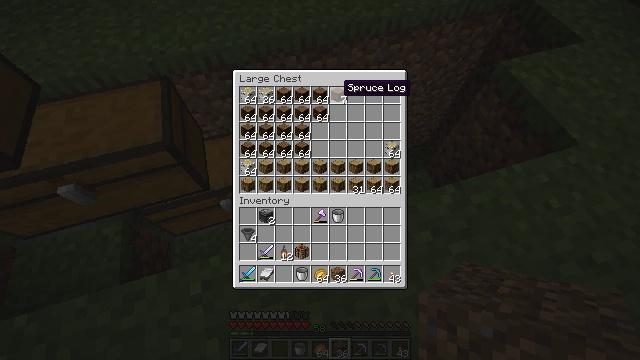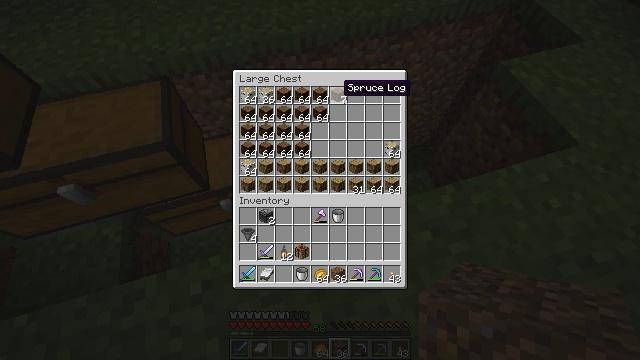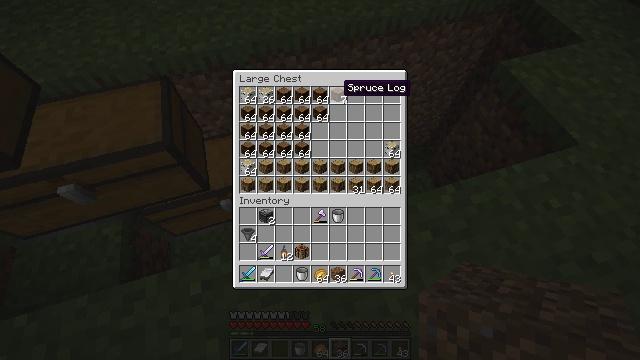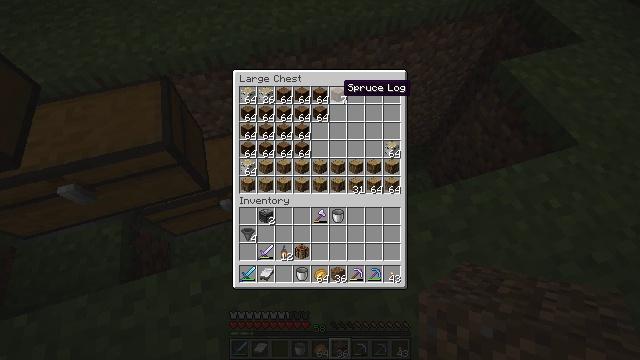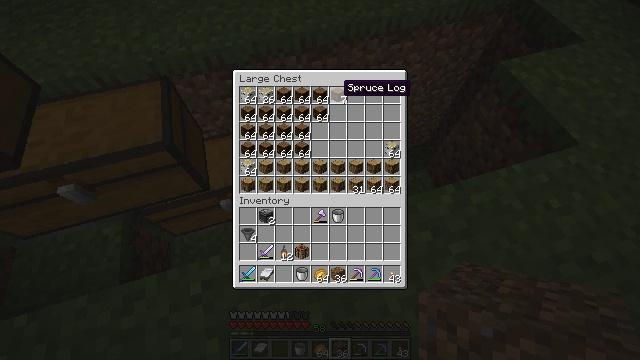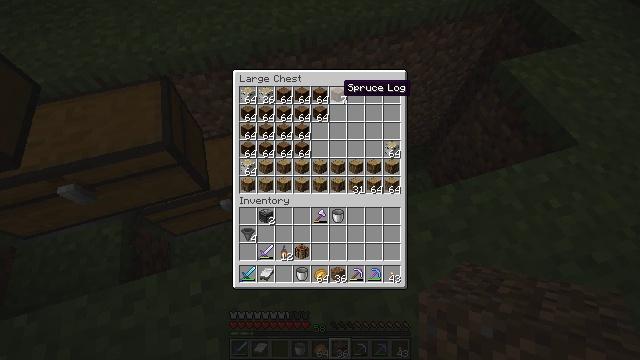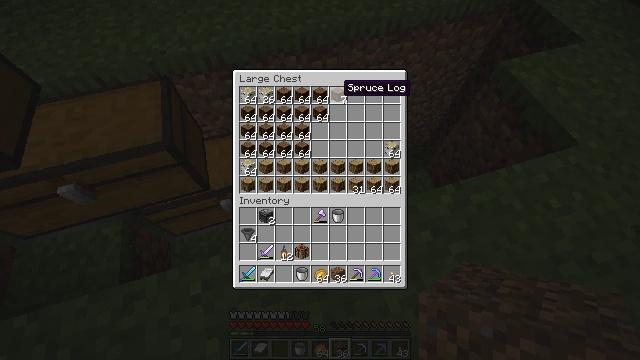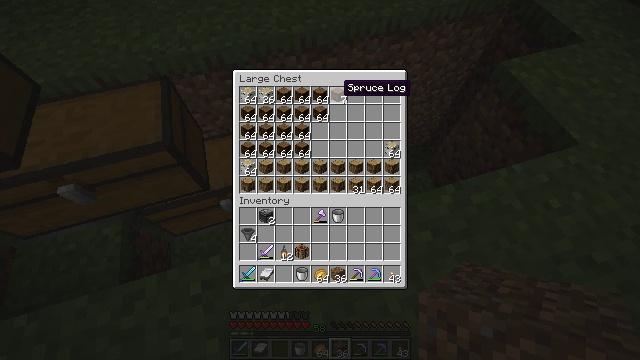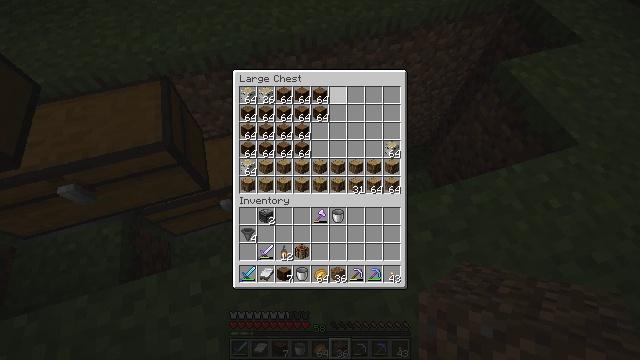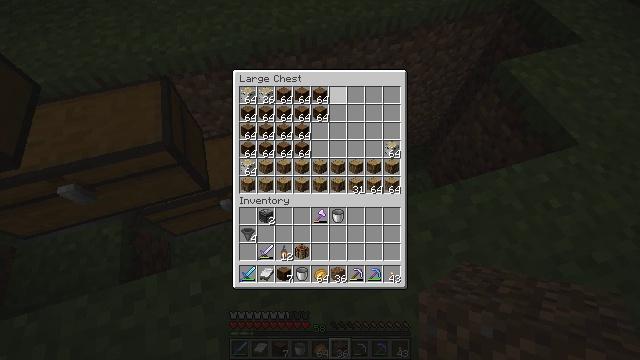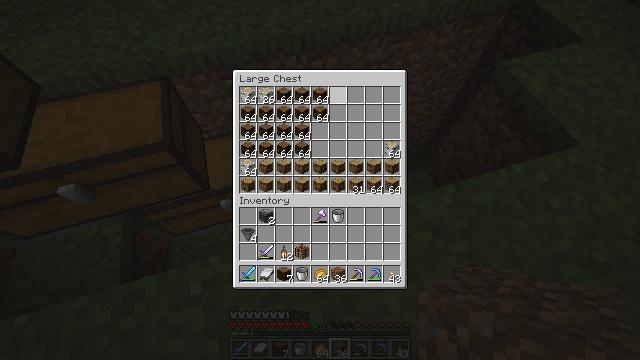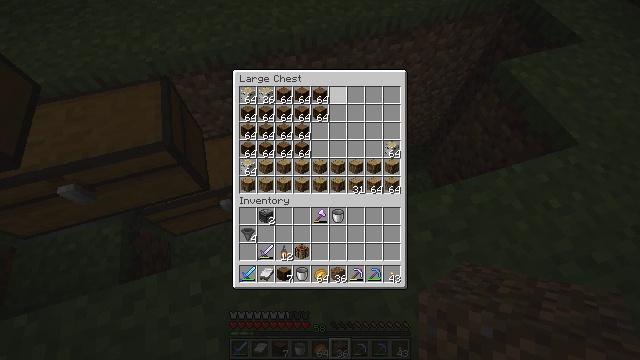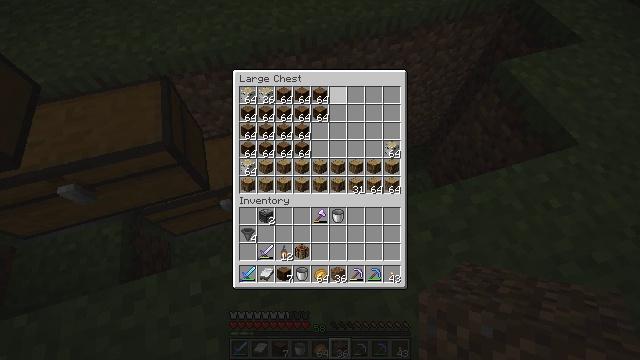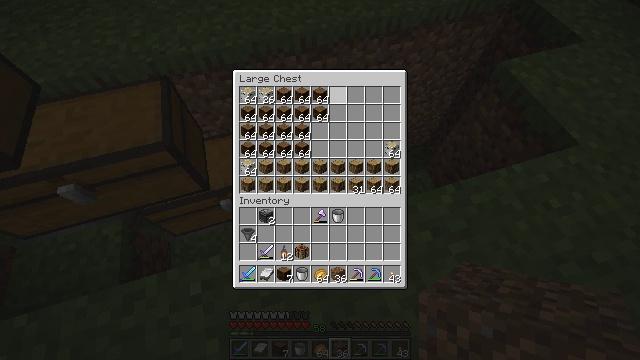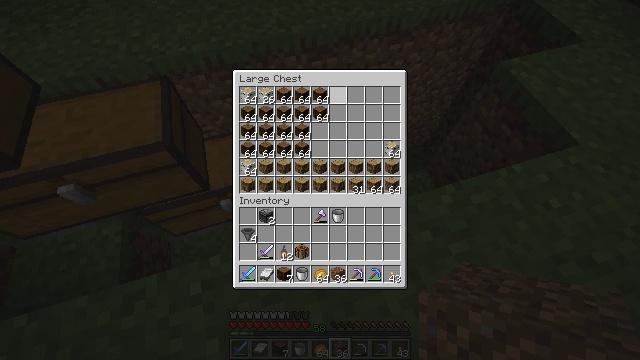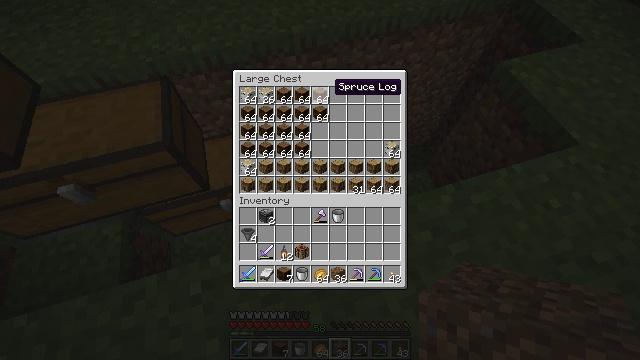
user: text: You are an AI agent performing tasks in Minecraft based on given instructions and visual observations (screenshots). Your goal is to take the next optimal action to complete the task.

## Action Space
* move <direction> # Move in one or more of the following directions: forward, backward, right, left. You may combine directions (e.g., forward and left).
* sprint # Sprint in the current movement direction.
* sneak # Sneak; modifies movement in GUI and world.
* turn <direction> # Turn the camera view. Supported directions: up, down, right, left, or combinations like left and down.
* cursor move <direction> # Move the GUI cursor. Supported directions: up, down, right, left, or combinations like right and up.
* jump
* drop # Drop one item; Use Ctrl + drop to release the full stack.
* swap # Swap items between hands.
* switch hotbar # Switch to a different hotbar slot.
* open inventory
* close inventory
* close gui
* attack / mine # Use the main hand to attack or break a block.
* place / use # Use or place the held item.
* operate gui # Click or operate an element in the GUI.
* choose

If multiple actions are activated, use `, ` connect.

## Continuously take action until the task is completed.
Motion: motion action
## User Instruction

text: Remove an oak log from the inventory.
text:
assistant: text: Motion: no_op
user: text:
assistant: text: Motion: no_op
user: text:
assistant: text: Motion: no_op
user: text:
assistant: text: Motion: sneak
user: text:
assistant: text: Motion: sneak
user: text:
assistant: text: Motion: sneak
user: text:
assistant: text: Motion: sneak
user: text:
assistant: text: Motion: sneak, choose
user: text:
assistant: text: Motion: sneak, choose
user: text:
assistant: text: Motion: sneak
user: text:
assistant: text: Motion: sneak
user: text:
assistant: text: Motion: sneak
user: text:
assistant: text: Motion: sneak
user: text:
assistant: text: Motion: sneak
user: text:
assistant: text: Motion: sneak, cursor move left
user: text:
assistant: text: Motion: sneak
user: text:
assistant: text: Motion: sneak, choose
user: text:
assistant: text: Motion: sneak, choose
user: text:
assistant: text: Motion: sneak
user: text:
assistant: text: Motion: sneak
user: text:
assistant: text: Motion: sneak
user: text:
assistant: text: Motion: sneak, choose
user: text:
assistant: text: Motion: sneak, choose
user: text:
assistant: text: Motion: sneak, cursor move left
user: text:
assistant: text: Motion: sneak
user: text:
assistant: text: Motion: sneak, choose
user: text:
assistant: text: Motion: sneak, choose
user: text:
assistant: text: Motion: sneak, choose
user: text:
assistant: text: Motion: sneak, cursor move up
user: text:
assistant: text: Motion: sneak